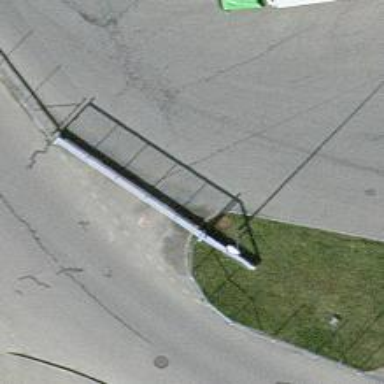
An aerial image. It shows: Gate.